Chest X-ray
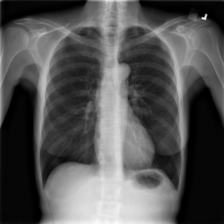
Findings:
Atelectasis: negative
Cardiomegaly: negative
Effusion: negative
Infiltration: negative
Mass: negative
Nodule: negative
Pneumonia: negative
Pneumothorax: negative
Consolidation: negative
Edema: positive
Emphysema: negative
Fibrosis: negative
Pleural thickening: negative
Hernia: negative